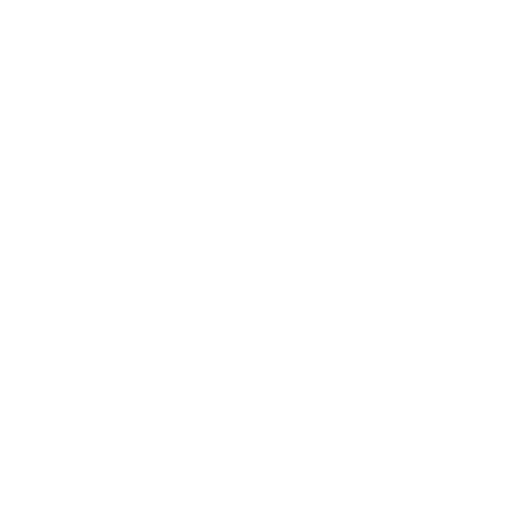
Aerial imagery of bar in Massachusetts named Broken Rip containing only unknown